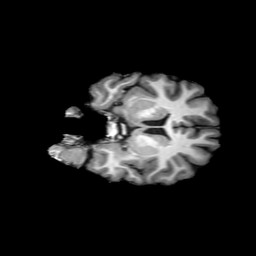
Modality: T1w
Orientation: coronal
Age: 21
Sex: female
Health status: ill